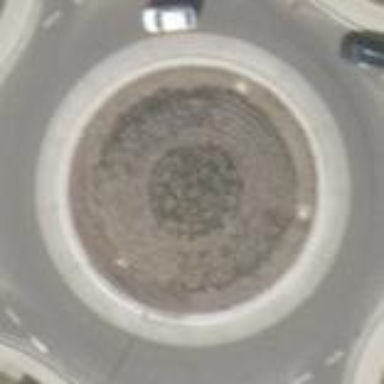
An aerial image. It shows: Secondary road with asphalt surface leading to roundabout.